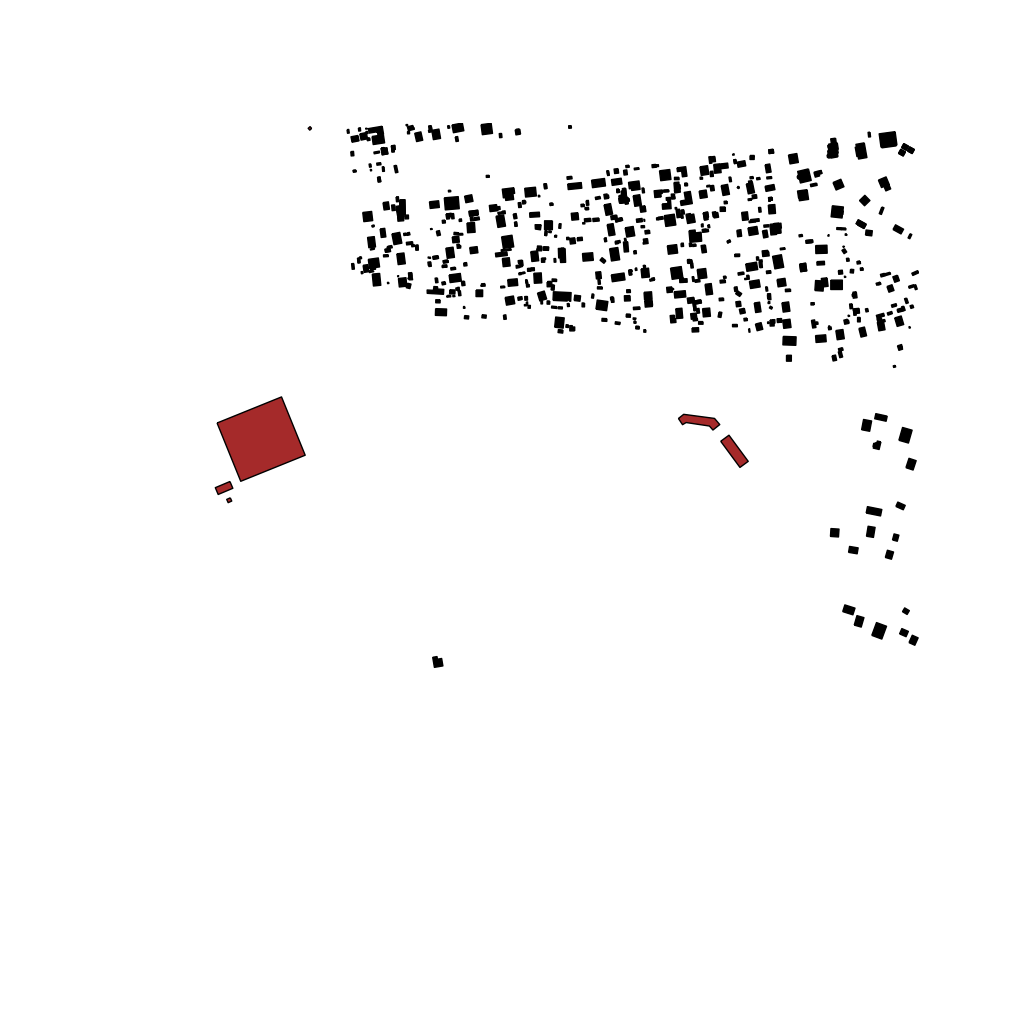
Tags: overhead vector_map, agriculture, recreation, residential, individual_rise, density_2, Building, Facility, 1.0 km²